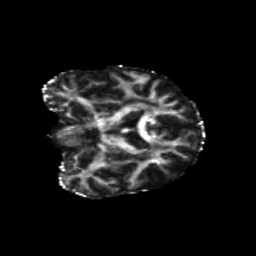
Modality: FA
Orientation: coronal
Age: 62
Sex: female
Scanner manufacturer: siemens
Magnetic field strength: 3 T
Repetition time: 5.25 s
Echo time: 0.08 s